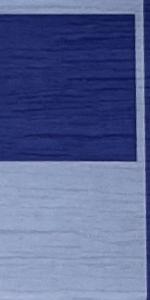
Label: Empty